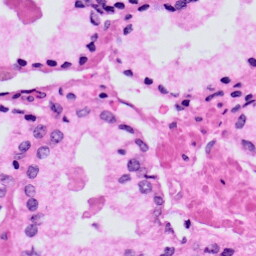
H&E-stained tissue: Prostate